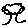
Label: tree